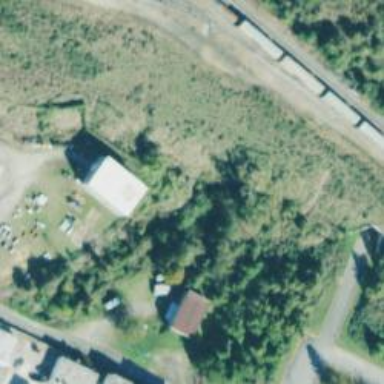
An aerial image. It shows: Abandoned railway yard.